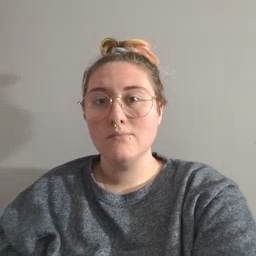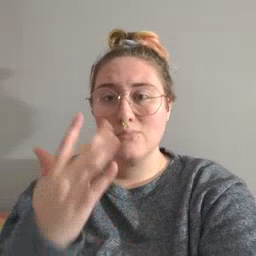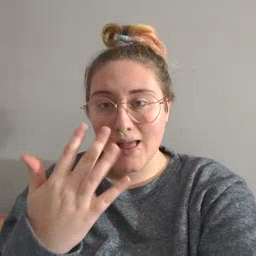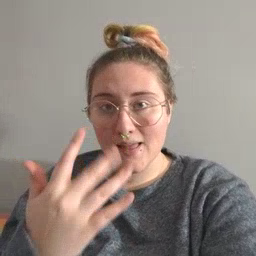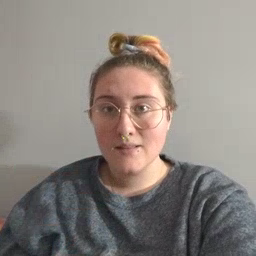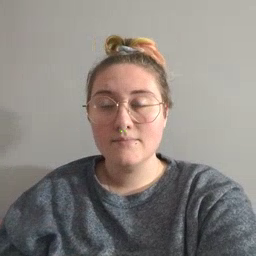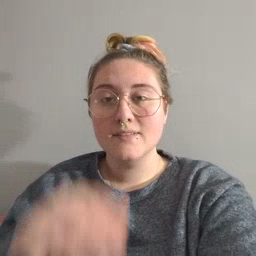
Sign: wait